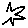
Label: star